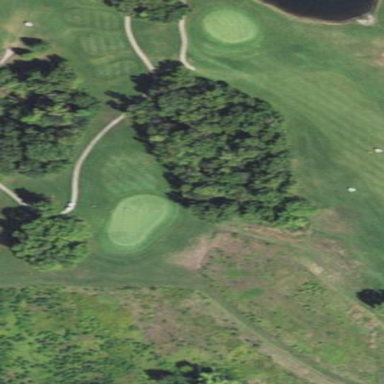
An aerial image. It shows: Rough area in golf course.